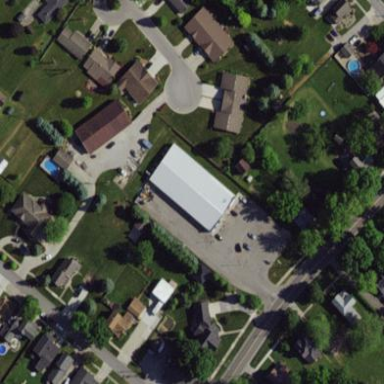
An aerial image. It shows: Retail building housing variety store.